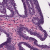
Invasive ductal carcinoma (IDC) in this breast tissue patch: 0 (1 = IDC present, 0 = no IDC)